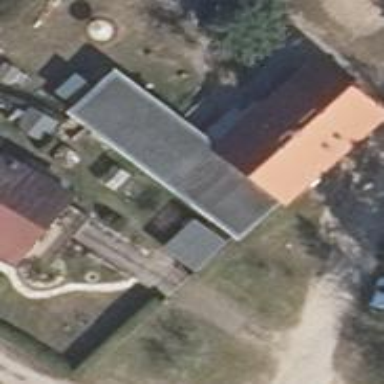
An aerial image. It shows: Kindergarten building.